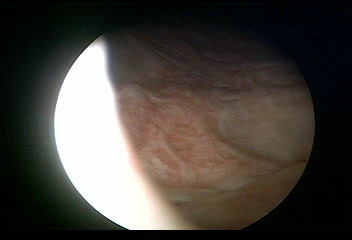
Modality: WLC
Class: Normal mucosa
Bladder cancer association: No